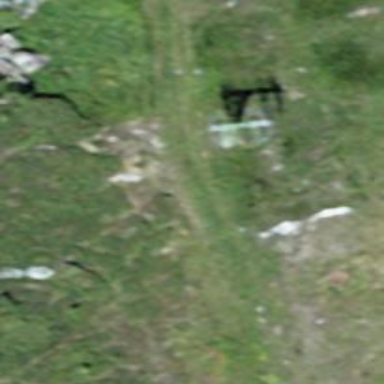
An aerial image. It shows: Pylon used for aerialway.